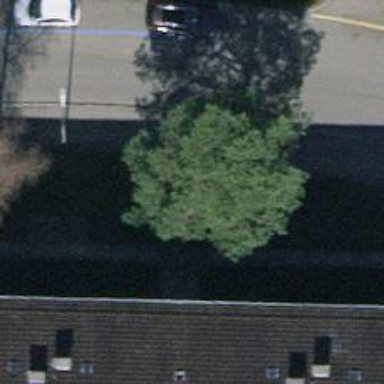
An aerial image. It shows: Urban tree adds touch of nature to the surroundings.